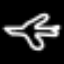
Label: airplane